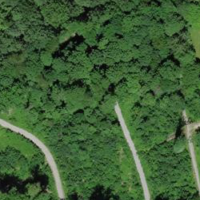
EUNIS habitat code: 53
Species observed at this site:
Lamium galeobdolon